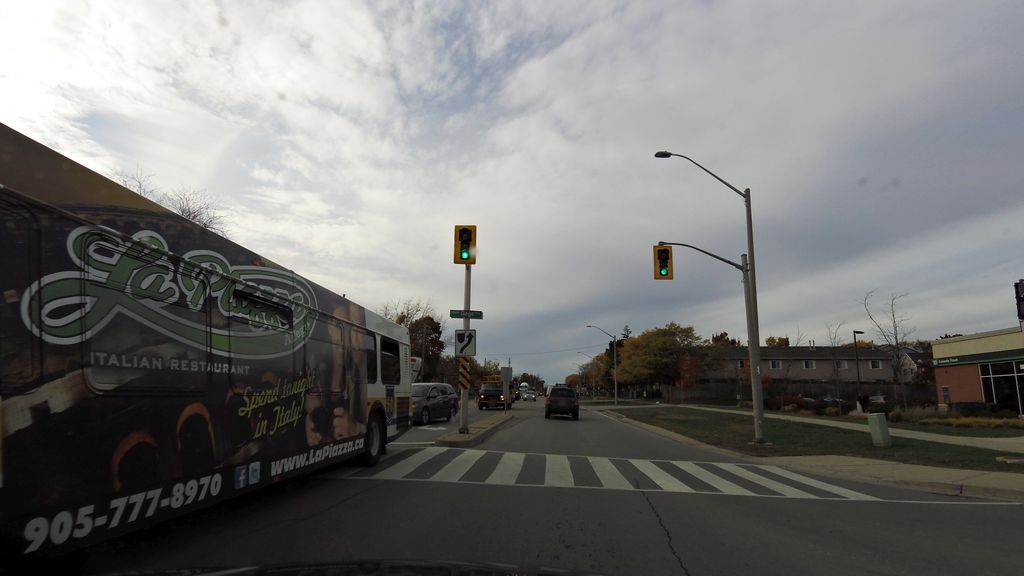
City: hamilton